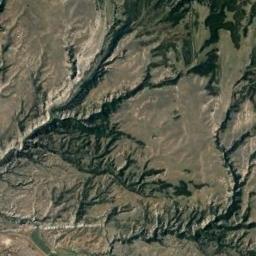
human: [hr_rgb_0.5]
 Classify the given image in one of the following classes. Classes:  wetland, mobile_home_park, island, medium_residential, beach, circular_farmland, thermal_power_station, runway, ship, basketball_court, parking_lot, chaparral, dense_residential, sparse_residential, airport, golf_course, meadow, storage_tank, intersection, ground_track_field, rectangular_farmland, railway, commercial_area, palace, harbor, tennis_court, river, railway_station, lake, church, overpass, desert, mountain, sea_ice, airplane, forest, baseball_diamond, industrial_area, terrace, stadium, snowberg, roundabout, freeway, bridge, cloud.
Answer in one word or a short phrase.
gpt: mountain